Aerial crown-view tile of a tropical tree (Barro Colorado Island, Panama), acquired 20240716:
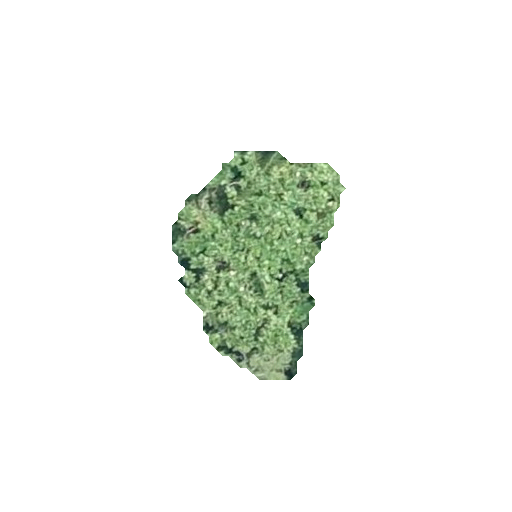
Species: Miconia argentea
GBIF accepted scientific name: Miconia argentea
Crown area: 40.727 m²